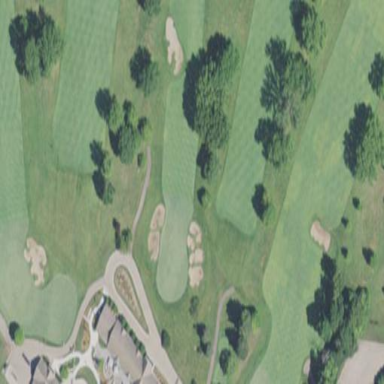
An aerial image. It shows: Golf fairway in the image.